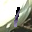
Label: 1